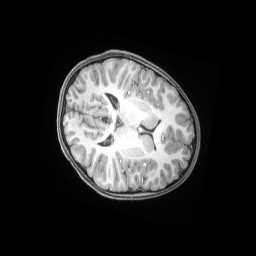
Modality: T1w
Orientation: axial
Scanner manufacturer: siemens
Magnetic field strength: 3 T
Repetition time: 2.53 s
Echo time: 0.00169 s